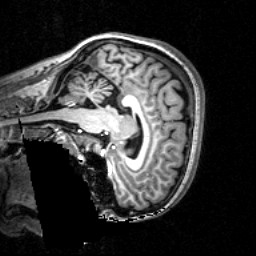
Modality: T1w
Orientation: sagittal
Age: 23
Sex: female